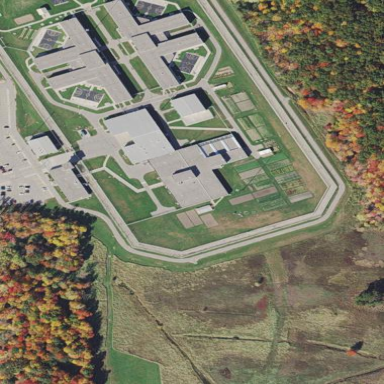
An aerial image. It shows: Prison.